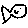
Label: fish